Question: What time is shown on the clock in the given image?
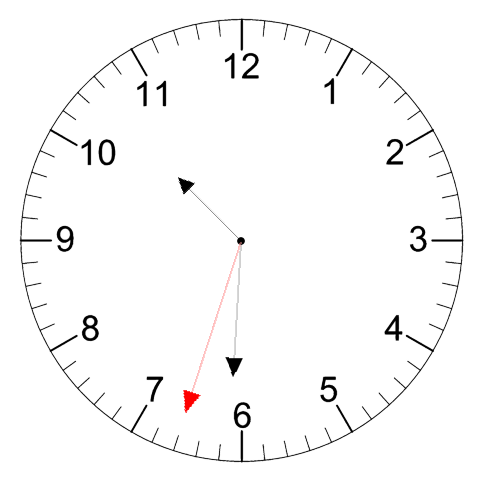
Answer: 10:30:33